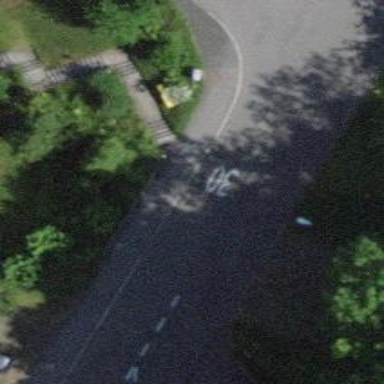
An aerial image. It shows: Road with steps.